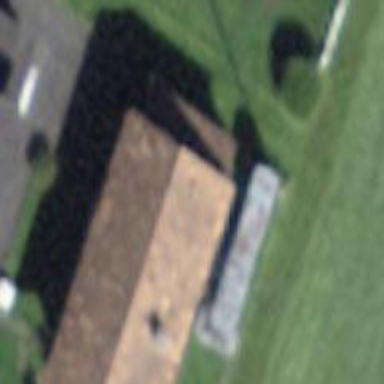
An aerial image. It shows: Barn.